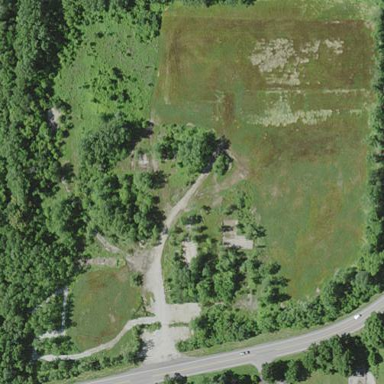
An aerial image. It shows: Brownfield site.